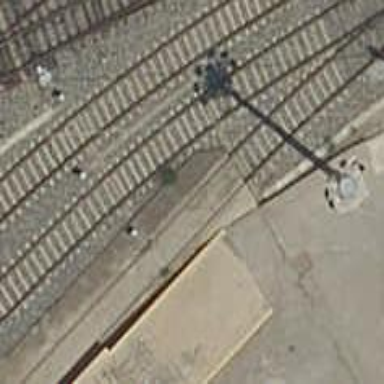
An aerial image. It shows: Yard meant for services.